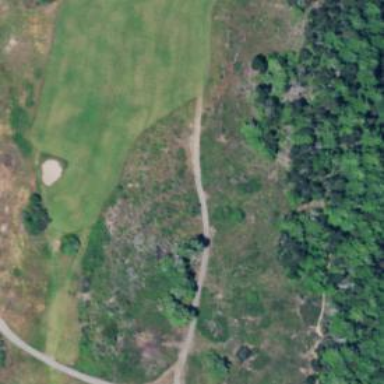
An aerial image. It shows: Golf cartpath that is also road path.